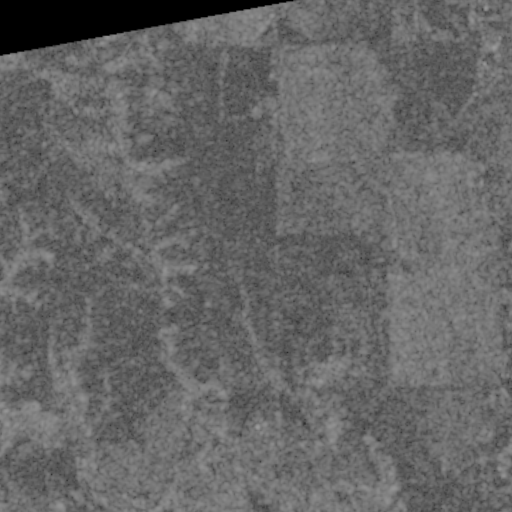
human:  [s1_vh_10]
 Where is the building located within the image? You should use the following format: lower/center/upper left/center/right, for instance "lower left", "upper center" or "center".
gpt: The building is located in the lower center of the image.
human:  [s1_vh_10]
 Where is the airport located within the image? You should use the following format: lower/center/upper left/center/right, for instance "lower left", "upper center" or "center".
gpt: There is no airport in the image.

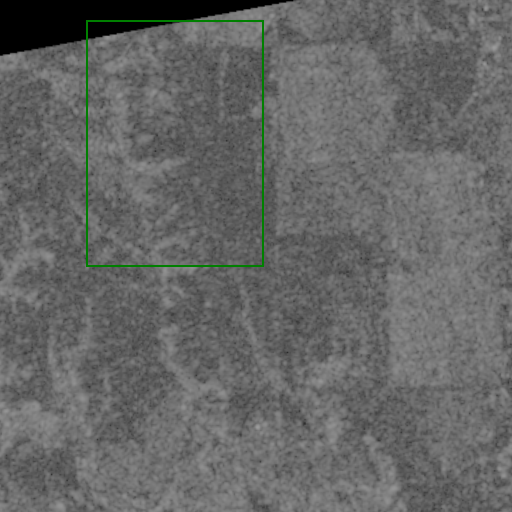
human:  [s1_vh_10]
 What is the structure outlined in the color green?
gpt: There is no green outline.
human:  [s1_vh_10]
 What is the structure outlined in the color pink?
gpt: There is no structure outlined in pink.